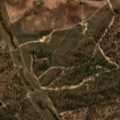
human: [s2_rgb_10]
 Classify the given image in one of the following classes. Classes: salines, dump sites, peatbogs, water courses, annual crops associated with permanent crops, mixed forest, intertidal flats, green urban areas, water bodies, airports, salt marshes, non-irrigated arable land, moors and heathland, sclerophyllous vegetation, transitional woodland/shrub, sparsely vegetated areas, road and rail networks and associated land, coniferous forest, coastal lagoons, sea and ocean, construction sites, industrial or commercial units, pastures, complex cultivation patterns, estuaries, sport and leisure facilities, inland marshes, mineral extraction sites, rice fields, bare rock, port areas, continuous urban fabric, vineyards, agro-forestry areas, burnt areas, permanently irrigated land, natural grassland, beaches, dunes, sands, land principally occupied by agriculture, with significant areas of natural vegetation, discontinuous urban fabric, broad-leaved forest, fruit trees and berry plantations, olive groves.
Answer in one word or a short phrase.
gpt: non-irrigated arable land, pastures, agro-forestry areas